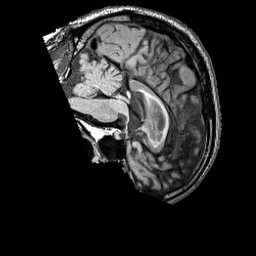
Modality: FLAIR
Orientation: sagittal
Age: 66
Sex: male
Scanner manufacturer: siemens
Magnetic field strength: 3 T
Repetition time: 6 s
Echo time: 0.388 s